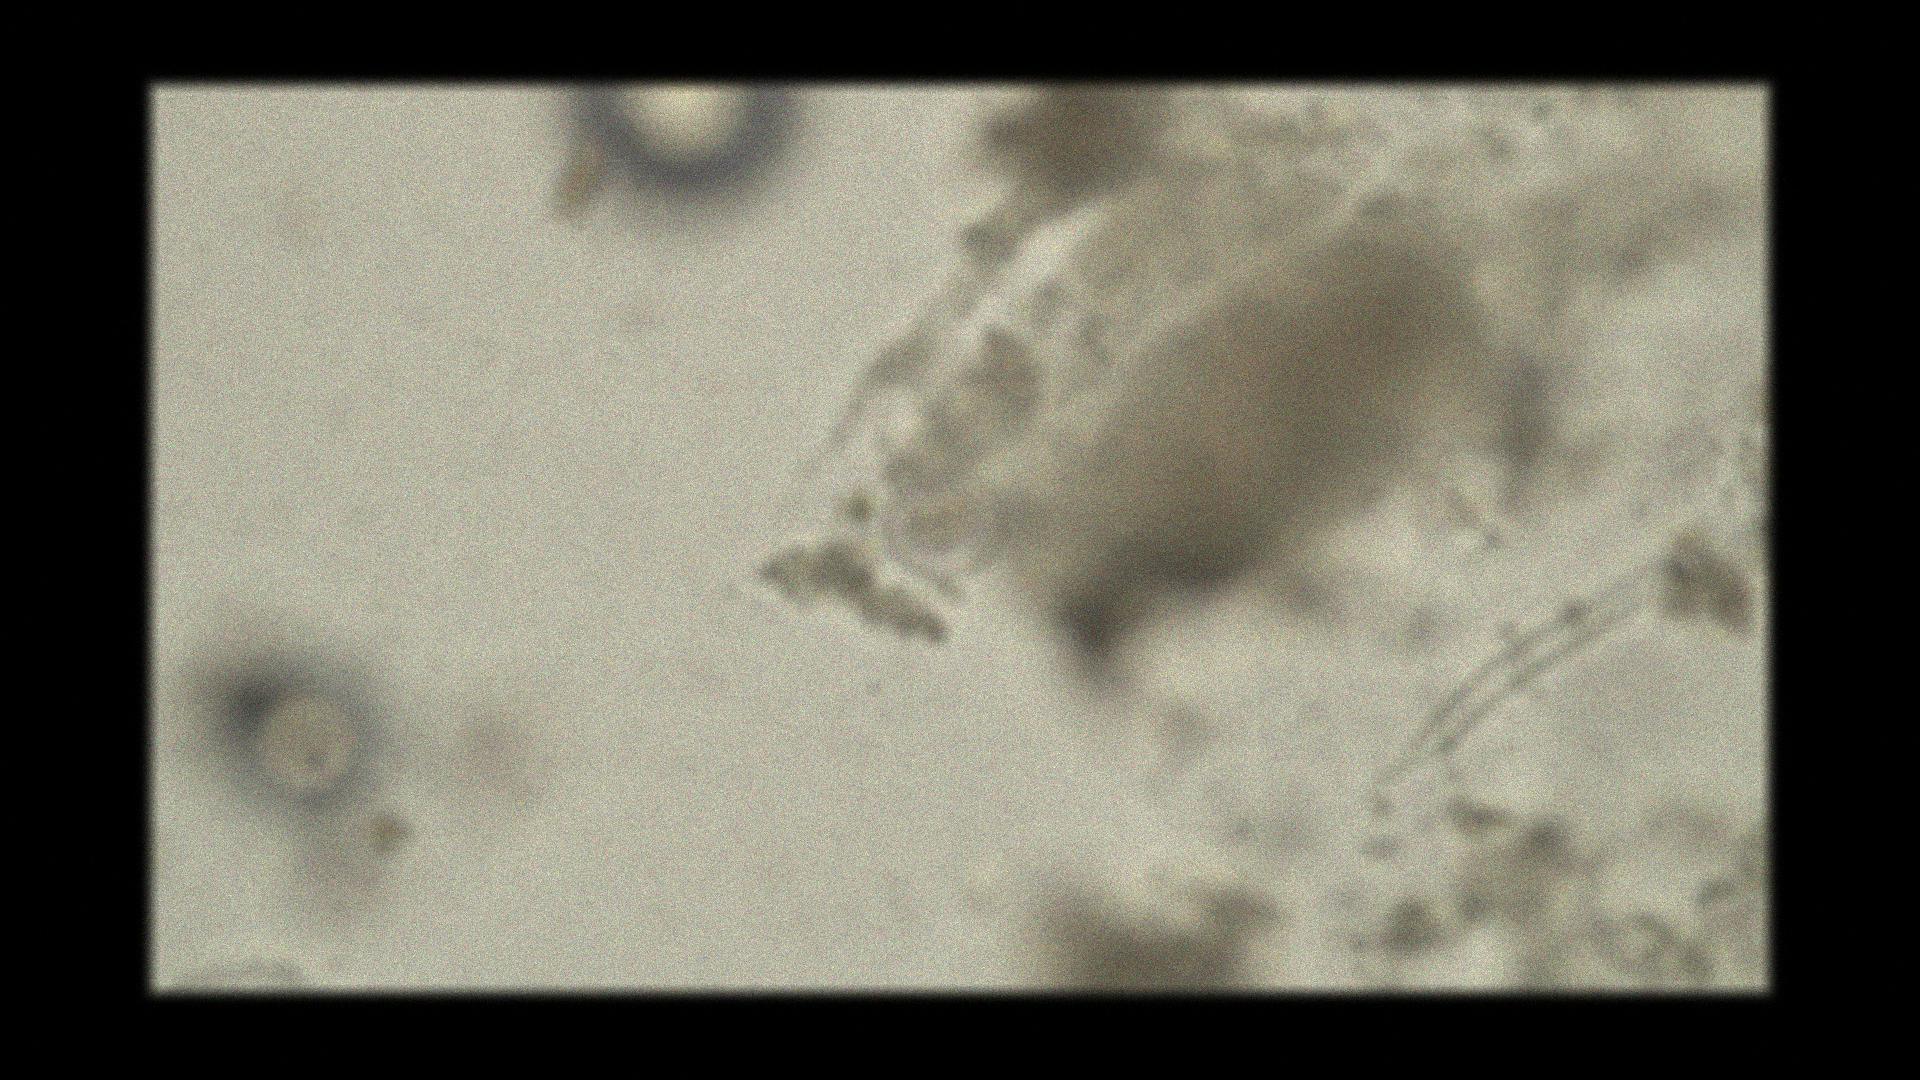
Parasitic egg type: Hymenolepis nana